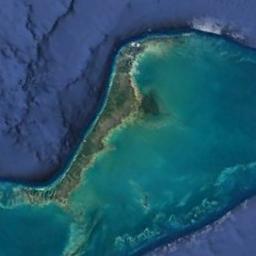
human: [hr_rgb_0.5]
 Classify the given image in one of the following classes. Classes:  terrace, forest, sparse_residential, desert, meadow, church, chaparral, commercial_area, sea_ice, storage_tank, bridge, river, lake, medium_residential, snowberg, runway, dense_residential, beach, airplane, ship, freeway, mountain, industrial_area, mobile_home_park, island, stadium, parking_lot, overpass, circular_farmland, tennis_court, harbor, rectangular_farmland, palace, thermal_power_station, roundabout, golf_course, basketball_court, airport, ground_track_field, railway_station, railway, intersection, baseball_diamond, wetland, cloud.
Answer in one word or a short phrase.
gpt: island